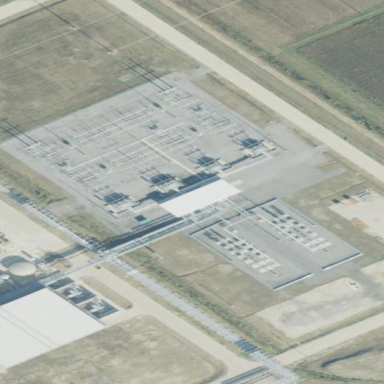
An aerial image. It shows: Industrial power substation enclosed by fence.